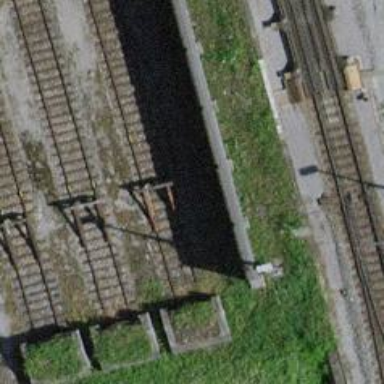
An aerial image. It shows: Railway buffer stop.